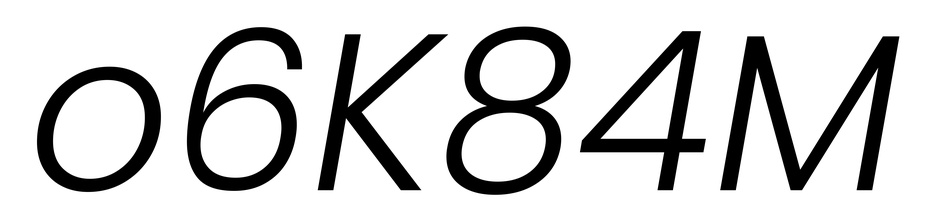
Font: Poppins-LightItalic